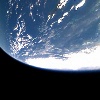
Label: water